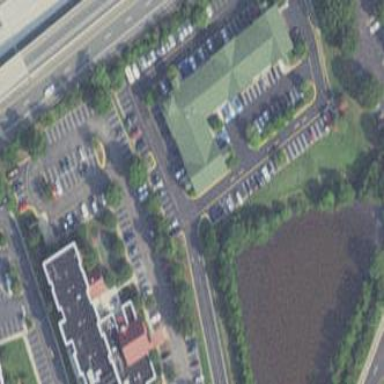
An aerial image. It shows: Building that is motel.